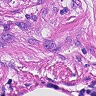
Metastatic tissue present: yes